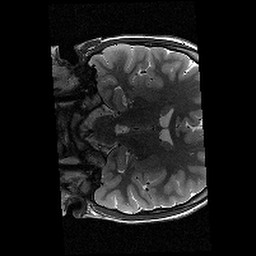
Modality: T2w
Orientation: coronal
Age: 10
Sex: female
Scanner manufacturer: siemens
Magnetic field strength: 3 T
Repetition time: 9.23 s
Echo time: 0.067 s